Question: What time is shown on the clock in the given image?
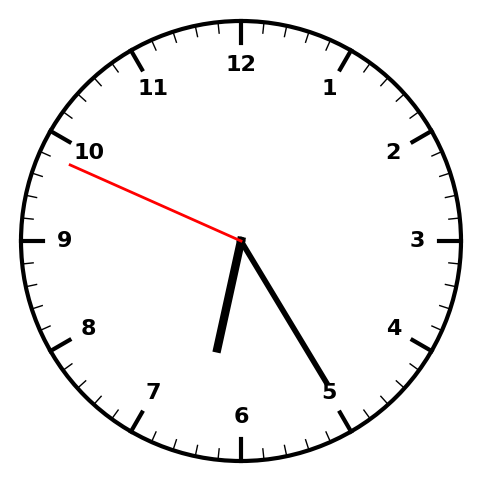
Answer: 06:24:49